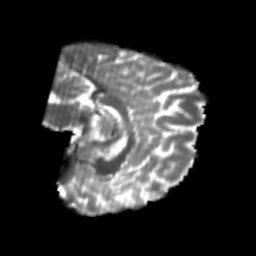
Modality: T2w
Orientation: sagittal
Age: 22
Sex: female
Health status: healthy
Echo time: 0.074 s